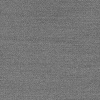
Atmospheric dust classification: dusty